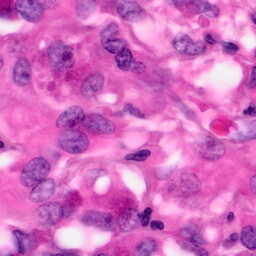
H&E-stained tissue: Pancreatic